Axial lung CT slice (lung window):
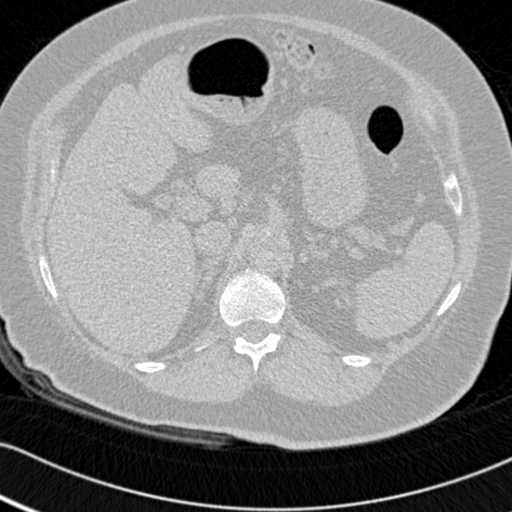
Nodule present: no